Field crop: maize
Growth stage: 2
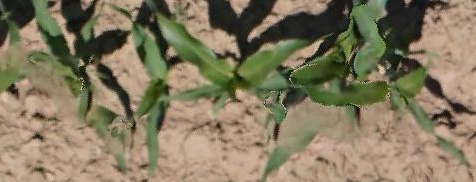
Species: maize